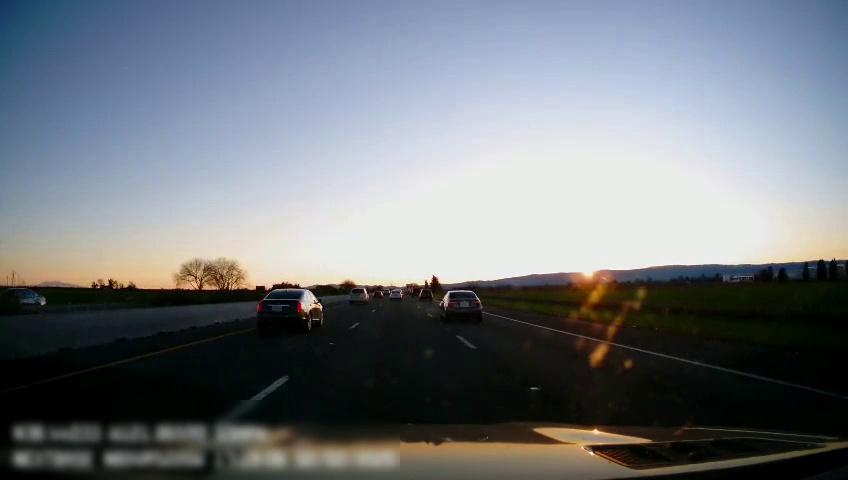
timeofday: Dusk/Dawn/Twilight
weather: Sunny
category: Drivable Space
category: Vehicles | Car
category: Vehicles | SUV
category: Vehicles | Car
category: Vehicles | Car
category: Vehicles | SUV
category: Vehicles | Car
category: Vehicles | Car
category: Lanes | Current Lane
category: Lanes | Alternate Lane
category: Lanes | Alternate Lane
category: Lanes | Alternate Lane